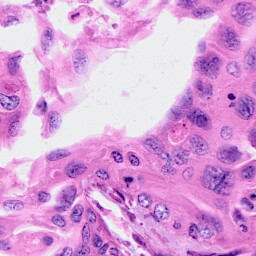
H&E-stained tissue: Cervix